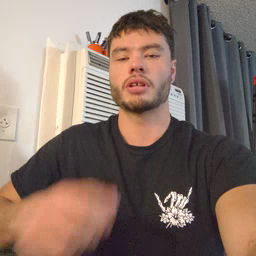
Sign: pen